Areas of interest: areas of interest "Beijing Zoo - West Area"
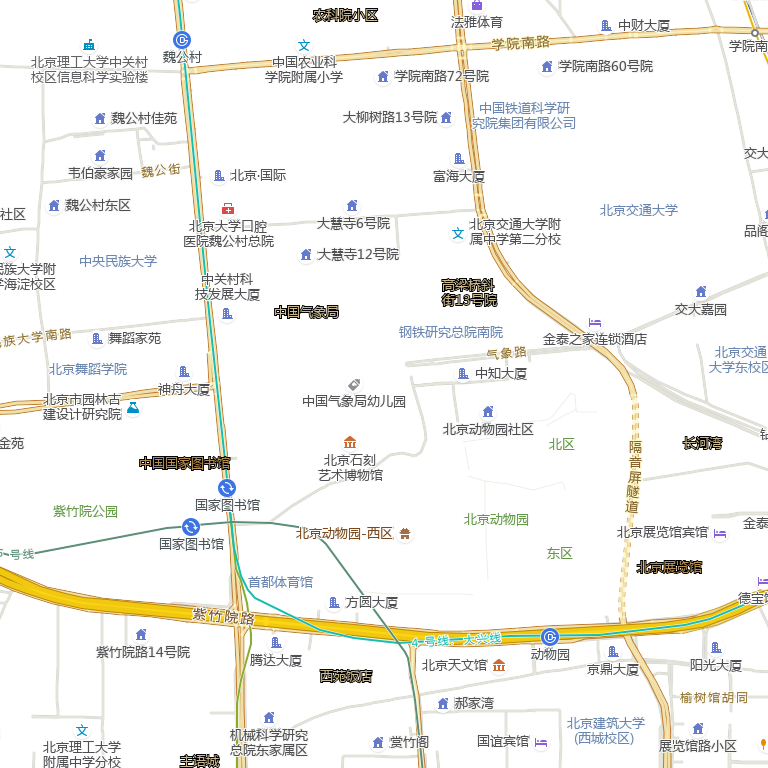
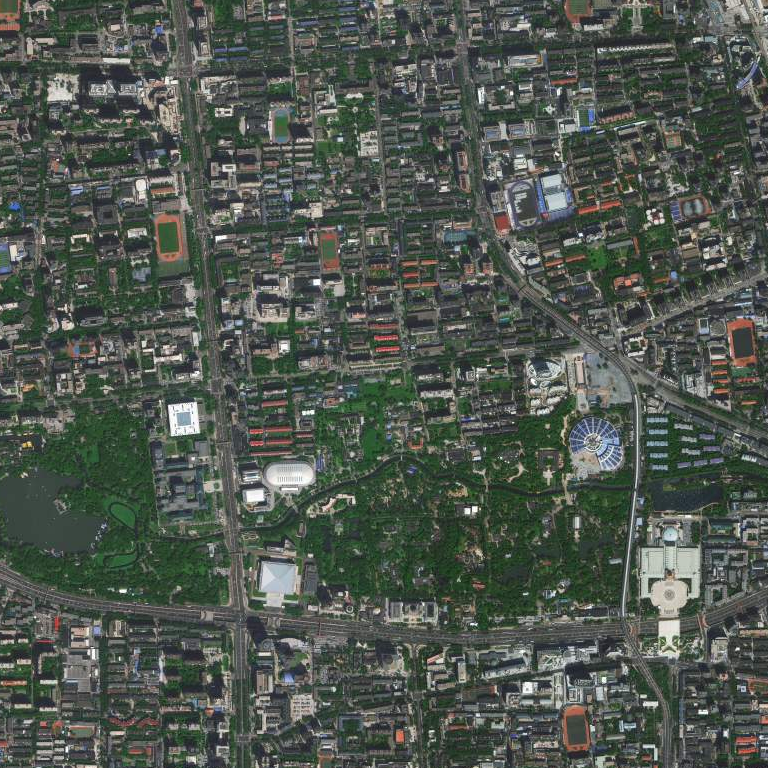